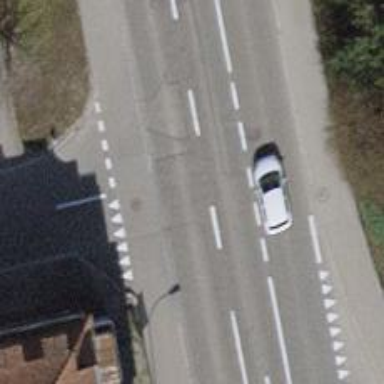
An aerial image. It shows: Primary highway with separate asphalt sidewalks.